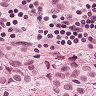
Metastatic tissue present: yes